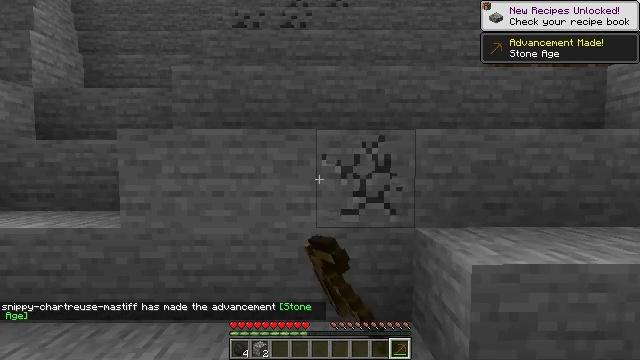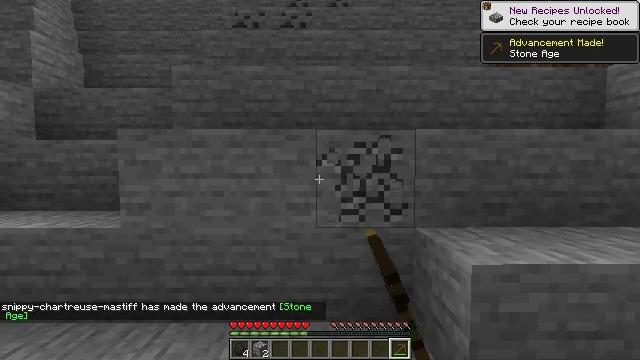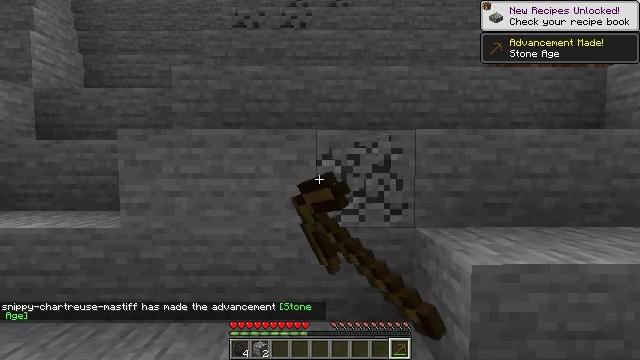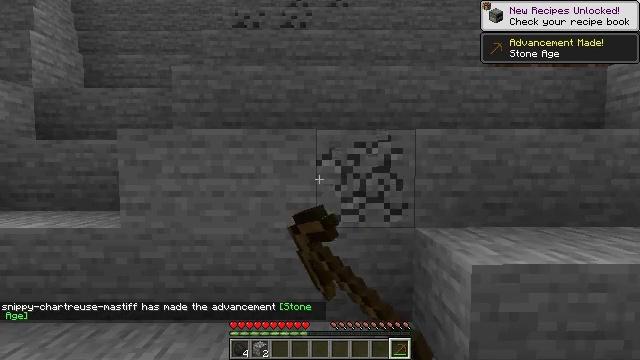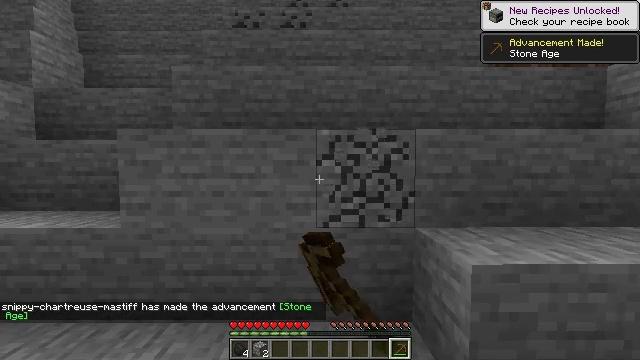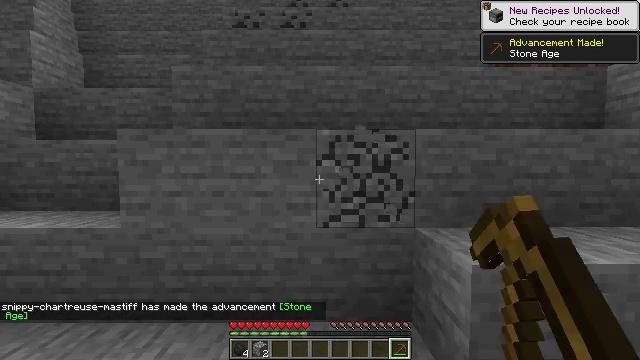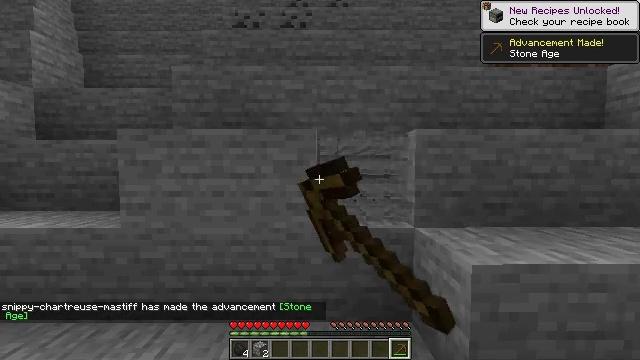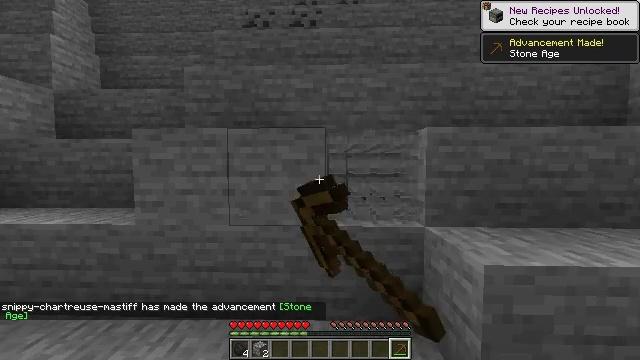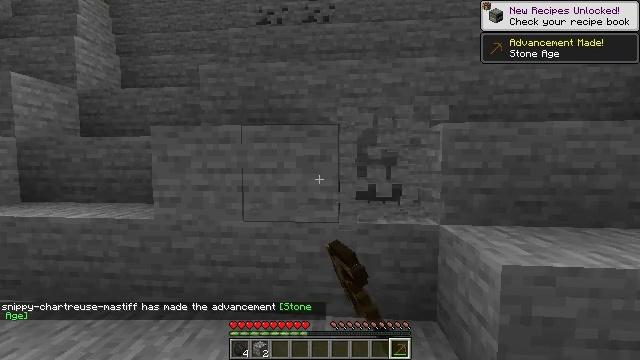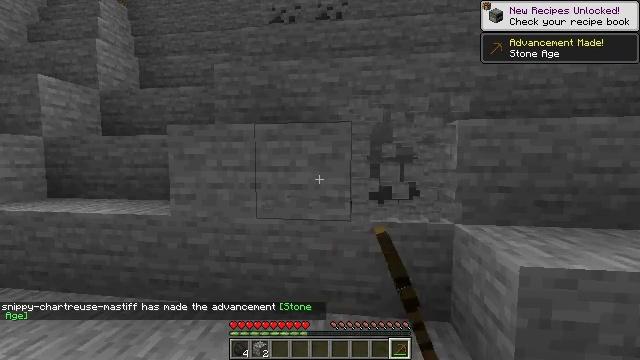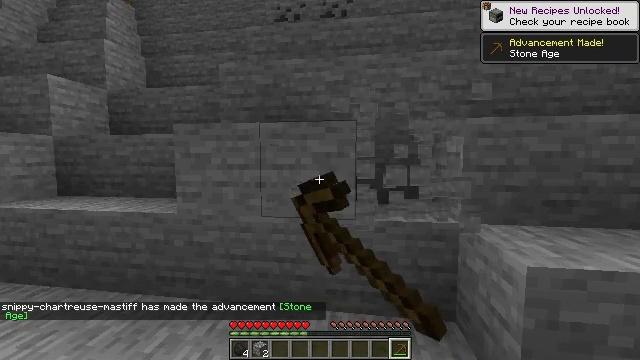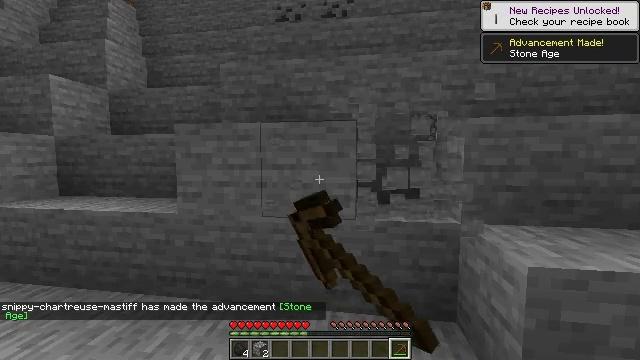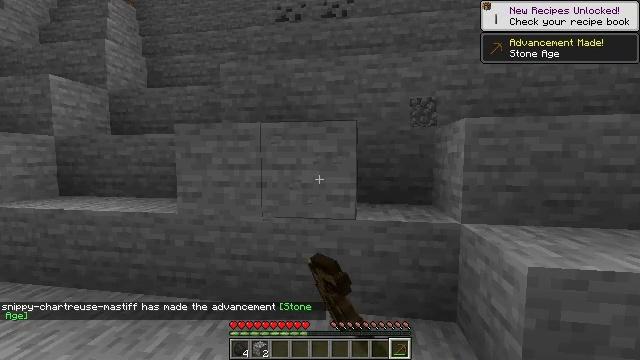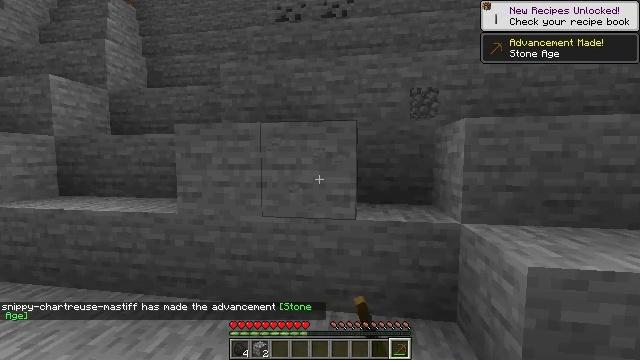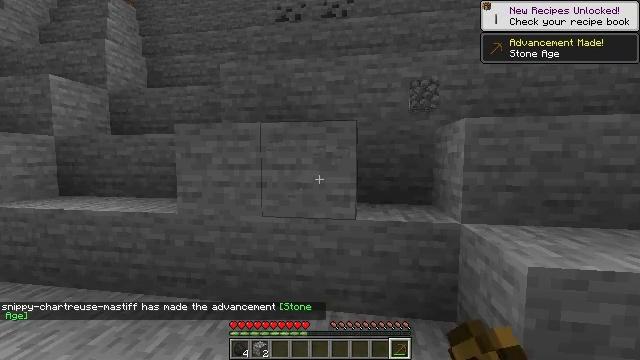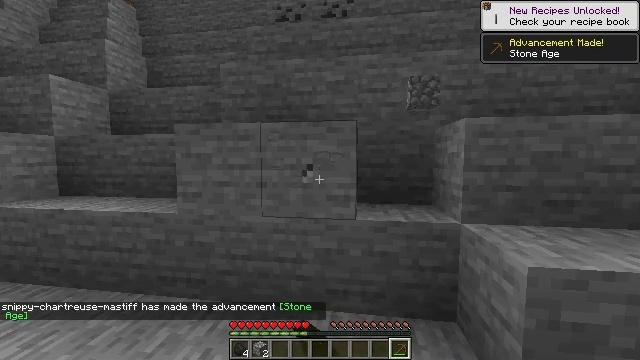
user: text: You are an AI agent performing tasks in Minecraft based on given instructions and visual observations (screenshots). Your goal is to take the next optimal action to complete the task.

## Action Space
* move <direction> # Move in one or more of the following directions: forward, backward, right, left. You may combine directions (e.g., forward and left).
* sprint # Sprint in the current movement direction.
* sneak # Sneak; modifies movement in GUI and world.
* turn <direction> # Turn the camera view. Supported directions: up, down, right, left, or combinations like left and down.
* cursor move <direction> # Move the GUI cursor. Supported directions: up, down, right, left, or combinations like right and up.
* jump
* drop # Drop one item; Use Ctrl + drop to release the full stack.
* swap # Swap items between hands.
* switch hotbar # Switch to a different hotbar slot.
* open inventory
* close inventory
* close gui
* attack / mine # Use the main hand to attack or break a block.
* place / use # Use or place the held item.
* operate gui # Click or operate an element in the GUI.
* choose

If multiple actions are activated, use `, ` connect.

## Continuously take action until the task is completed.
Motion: motion action
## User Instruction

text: Harvest stone in the caves.
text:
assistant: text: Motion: attack / mine
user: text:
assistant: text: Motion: attack / mine
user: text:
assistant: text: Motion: attack / mine
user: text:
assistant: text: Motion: attack / mine
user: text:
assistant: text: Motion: attack / mine
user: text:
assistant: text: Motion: attack / mine
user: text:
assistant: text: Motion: turn left, attack / mine
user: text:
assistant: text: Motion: turn left, attack / mine
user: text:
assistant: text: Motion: turn left, attack / mine
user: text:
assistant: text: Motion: turn left, attack / mine
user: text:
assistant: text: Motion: attack / mine
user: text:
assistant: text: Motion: attack / mine
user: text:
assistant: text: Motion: attack / mine
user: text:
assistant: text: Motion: attack / mine
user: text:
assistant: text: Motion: attack / mine
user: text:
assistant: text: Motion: attack / mine
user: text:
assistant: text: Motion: attack / mine
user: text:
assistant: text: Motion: attack / mine
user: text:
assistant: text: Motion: attack / mine
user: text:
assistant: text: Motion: attack / mine
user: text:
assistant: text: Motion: attack / mine
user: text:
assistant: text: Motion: attack / mine
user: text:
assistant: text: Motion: attack / mine
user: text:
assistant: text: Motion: attack / mine
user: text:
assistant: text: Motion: attack / mine
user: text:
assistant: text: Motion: attack / mine
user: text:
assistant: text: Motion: attack / mine
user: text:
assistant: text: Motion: attack / mine
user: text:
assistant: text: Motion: attack / mine
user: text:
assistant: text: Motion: attack / mine